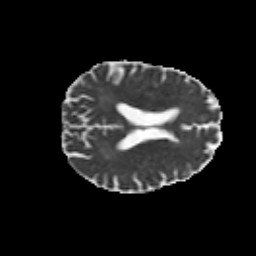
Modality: MD
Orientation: axial
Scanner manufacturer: siemens
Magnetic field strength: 3 T
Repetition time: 6.8 s
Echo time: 0.093 s